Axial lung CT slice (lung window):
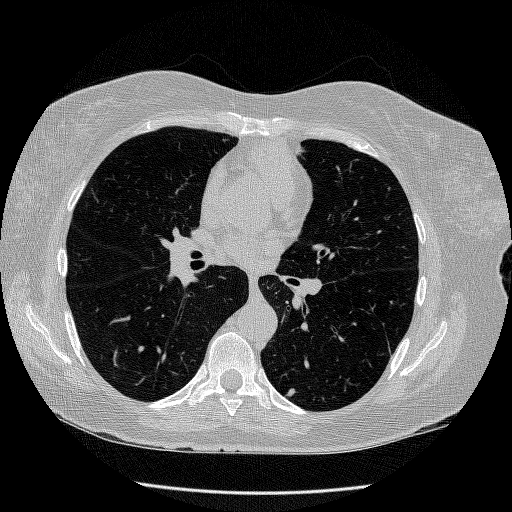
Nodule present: yes
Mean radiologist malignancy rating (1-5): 2.75